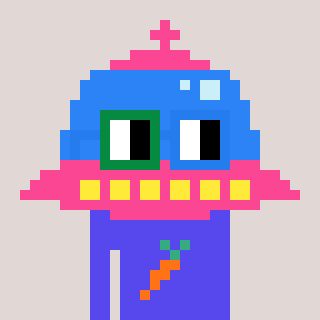
a pixel art character with square green and blue glasses, a ufo-shaped head and a computerblue-colored body on a warm background